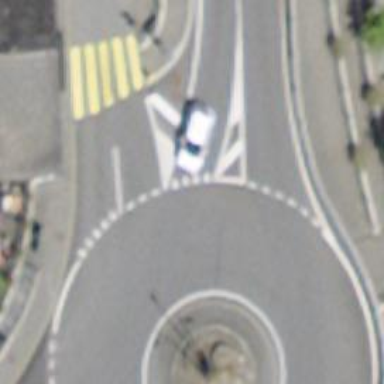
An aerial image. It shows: Secondary road with asphalt surface leading to roundabout.